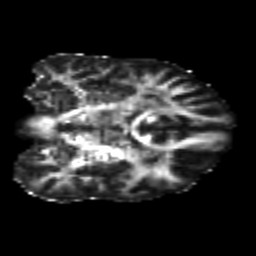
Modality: FA
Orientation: coronal
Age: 24
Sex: male
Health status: healthy
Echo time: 0.074 s